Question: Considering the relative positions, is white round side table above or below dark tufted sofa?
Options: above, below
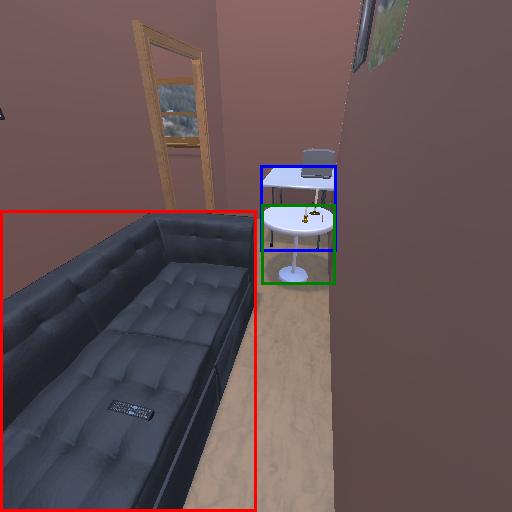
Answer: above